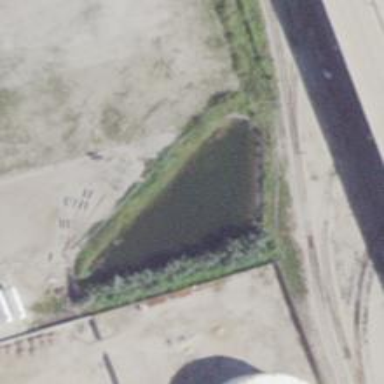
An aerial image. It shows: Serene pond surrounded by nature.